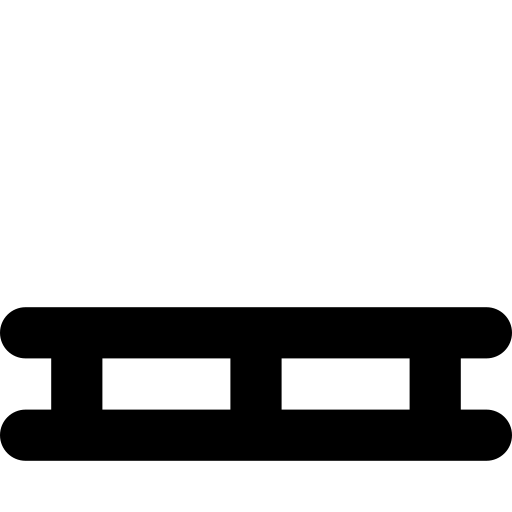
Tags: icon, FontAwesome, fa-icon, solid, pallet